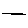
Label: line